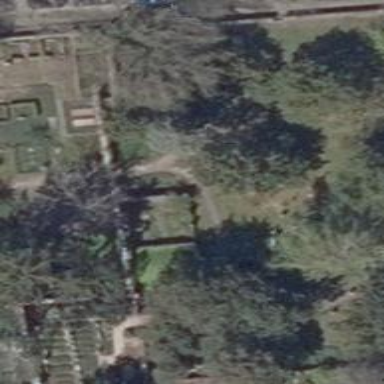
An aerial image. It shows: Historic tomb in the cemetery.